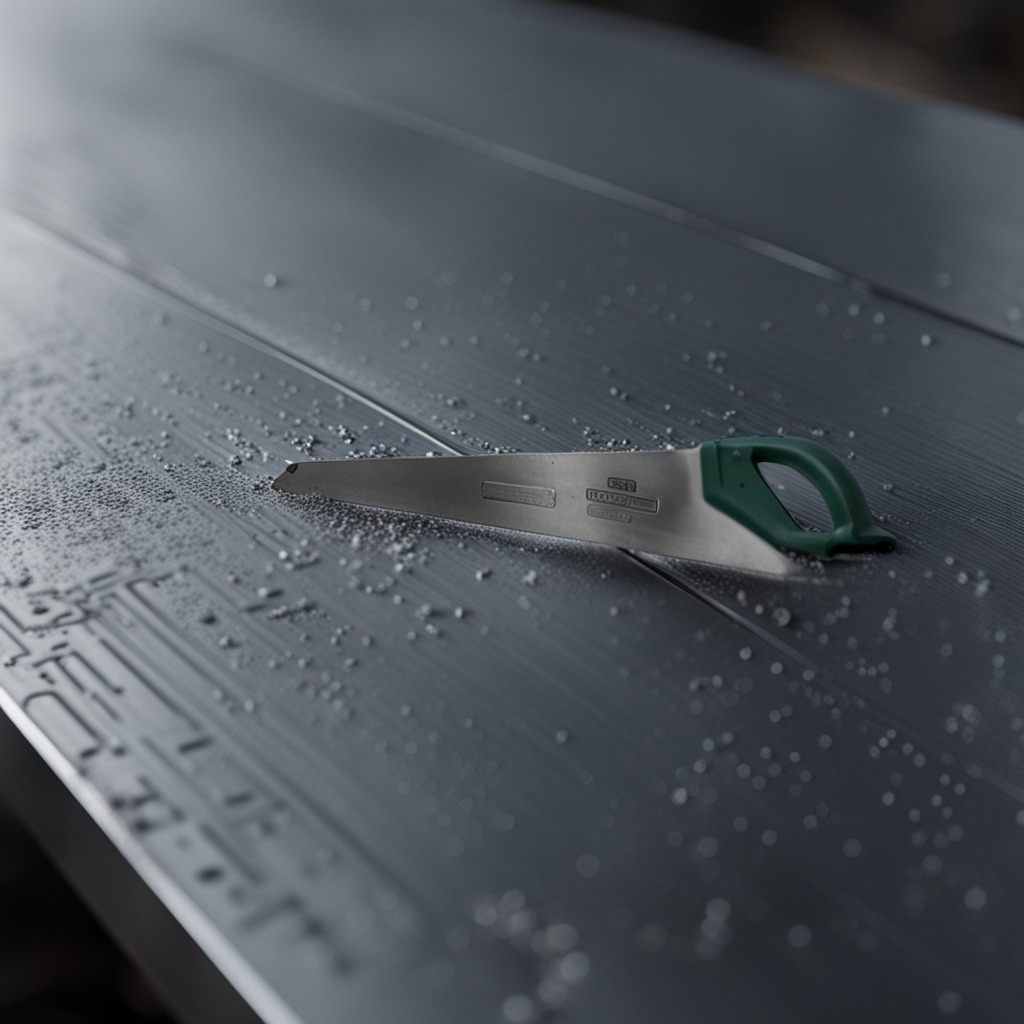
A metal saw is lying on a cold steel table in a mining workshop.